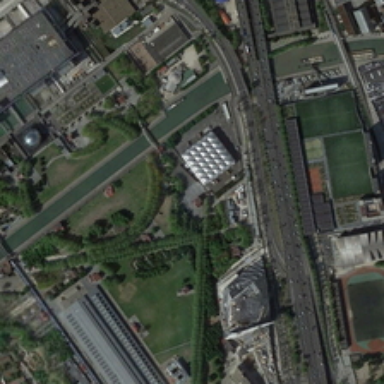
There are a lot of trees and grass in the school .